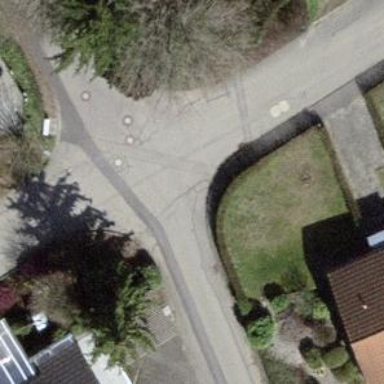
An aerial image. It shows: Residential road with asphalt surface.